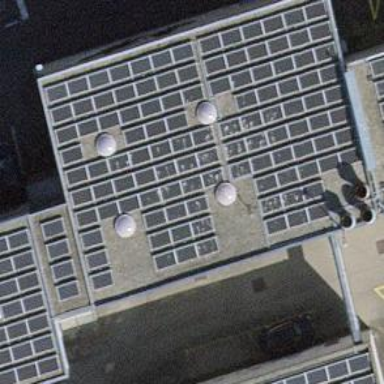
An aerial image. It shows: Solar power generator using photovoltaic panels.